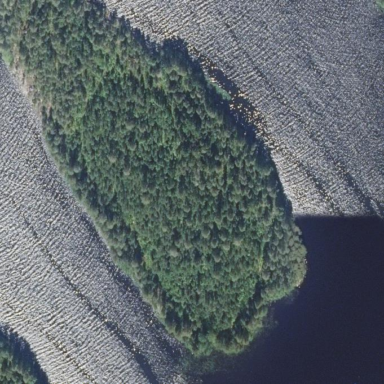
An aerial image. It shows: Islet surrounded by woodland.